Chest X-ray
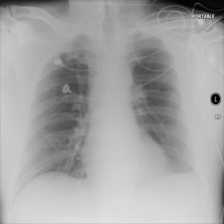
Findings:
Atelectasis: negative
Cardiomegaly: negative
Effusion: negative
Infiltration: negative
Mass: negative
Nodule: negative
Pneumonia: negative
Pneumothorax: negative
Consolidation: negative
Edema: negative
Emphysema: negative
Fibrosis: negative
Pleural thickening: negative
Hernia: negative